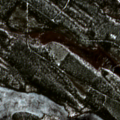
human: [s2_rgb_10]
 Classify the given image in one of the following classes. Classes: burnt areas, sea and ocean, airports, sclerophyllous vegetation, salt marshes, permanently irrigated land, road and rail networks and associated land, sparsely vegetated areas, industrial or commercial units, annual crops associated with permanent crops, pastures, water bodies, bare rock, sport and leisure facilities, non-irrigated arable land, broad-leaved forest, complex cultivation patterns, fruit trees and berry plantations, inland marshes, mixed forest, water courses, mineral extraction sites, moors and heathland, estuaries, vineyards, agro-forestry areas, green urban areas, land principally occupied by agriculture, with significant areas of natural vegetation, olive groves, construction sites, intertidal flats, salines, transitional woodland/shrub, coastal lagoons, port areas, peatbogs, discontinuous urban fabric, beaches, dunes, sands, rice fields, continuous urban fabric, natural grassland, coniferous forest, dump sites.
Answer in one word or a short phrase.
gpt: coniferous forest, transitional woodland/shrub, water bodies